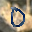
Label: 0